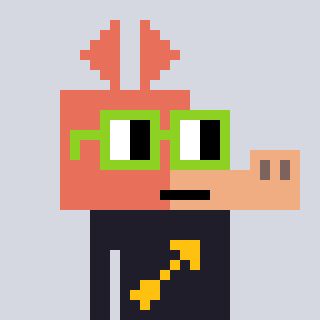
a pixel art character with square light green glasses, a aardvark-shaped head and a grayscale-colored body on a cool background